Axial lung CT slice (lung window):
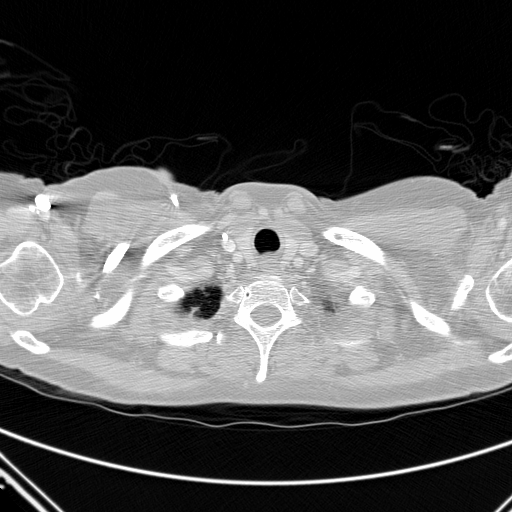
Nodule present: no